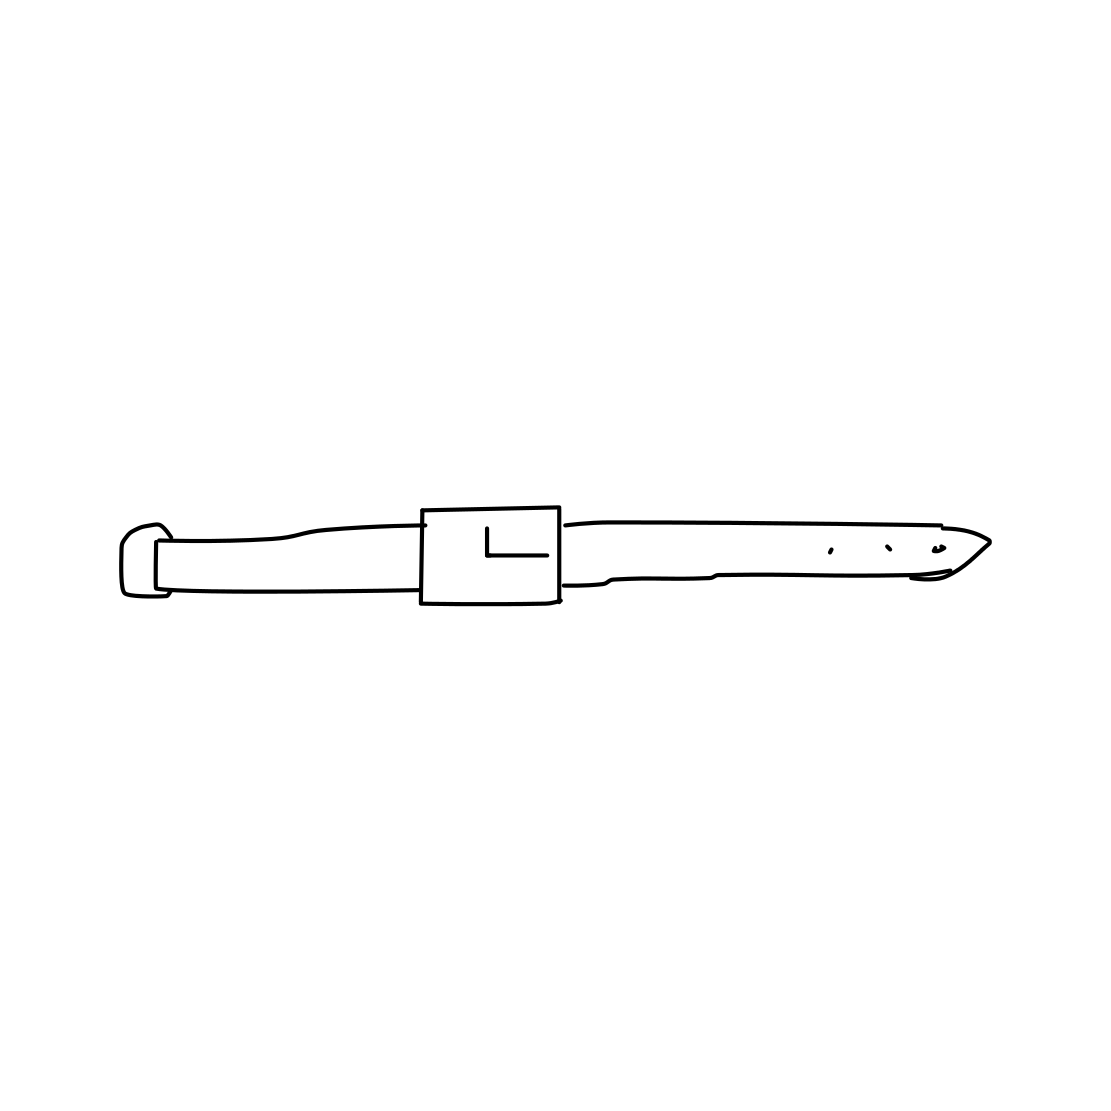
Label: wrist-watch